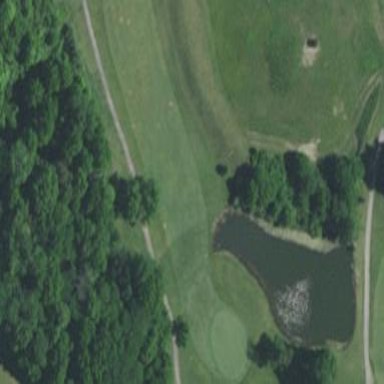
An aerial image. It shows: Picturesque scene of golf course with lateral water hazard.